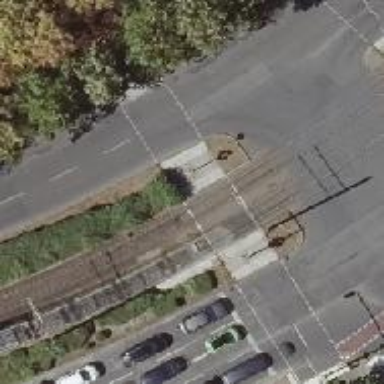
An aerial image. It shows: Tram crossing with traffic signals.